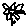
Label: flower